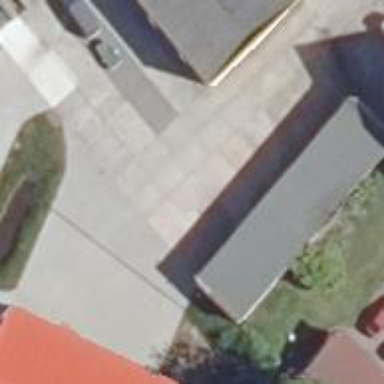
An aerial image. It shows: Group of garages.